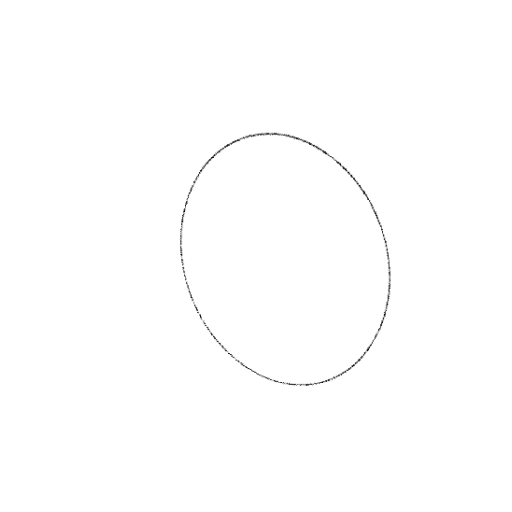
Crossing number: 0